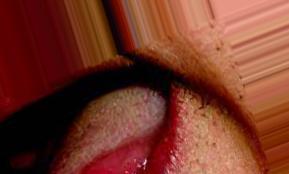
Condition: Mouth Ulcer